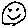
Label: smiley face